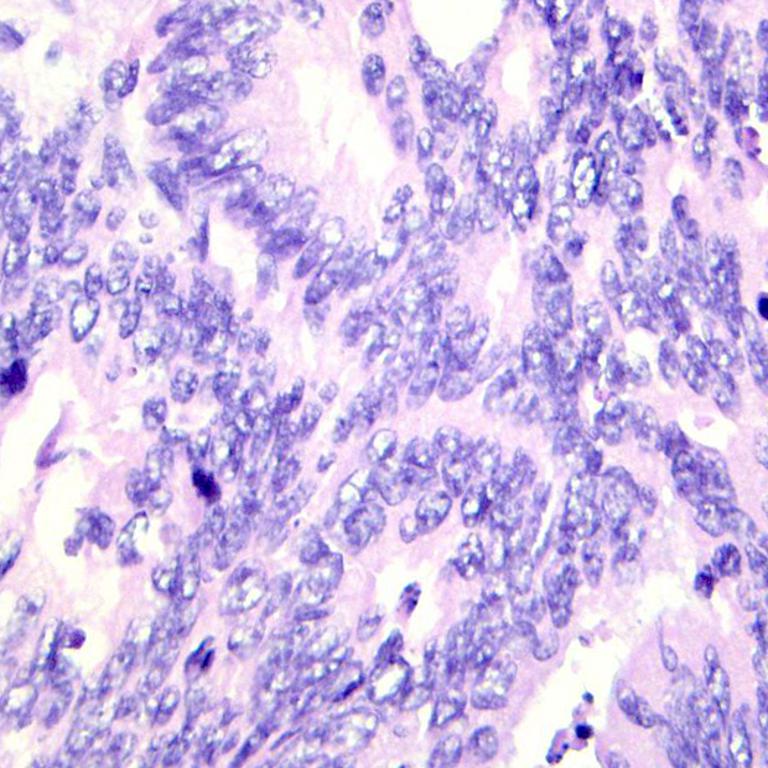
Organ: colon
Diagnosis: adenocarcinomas